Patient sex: M
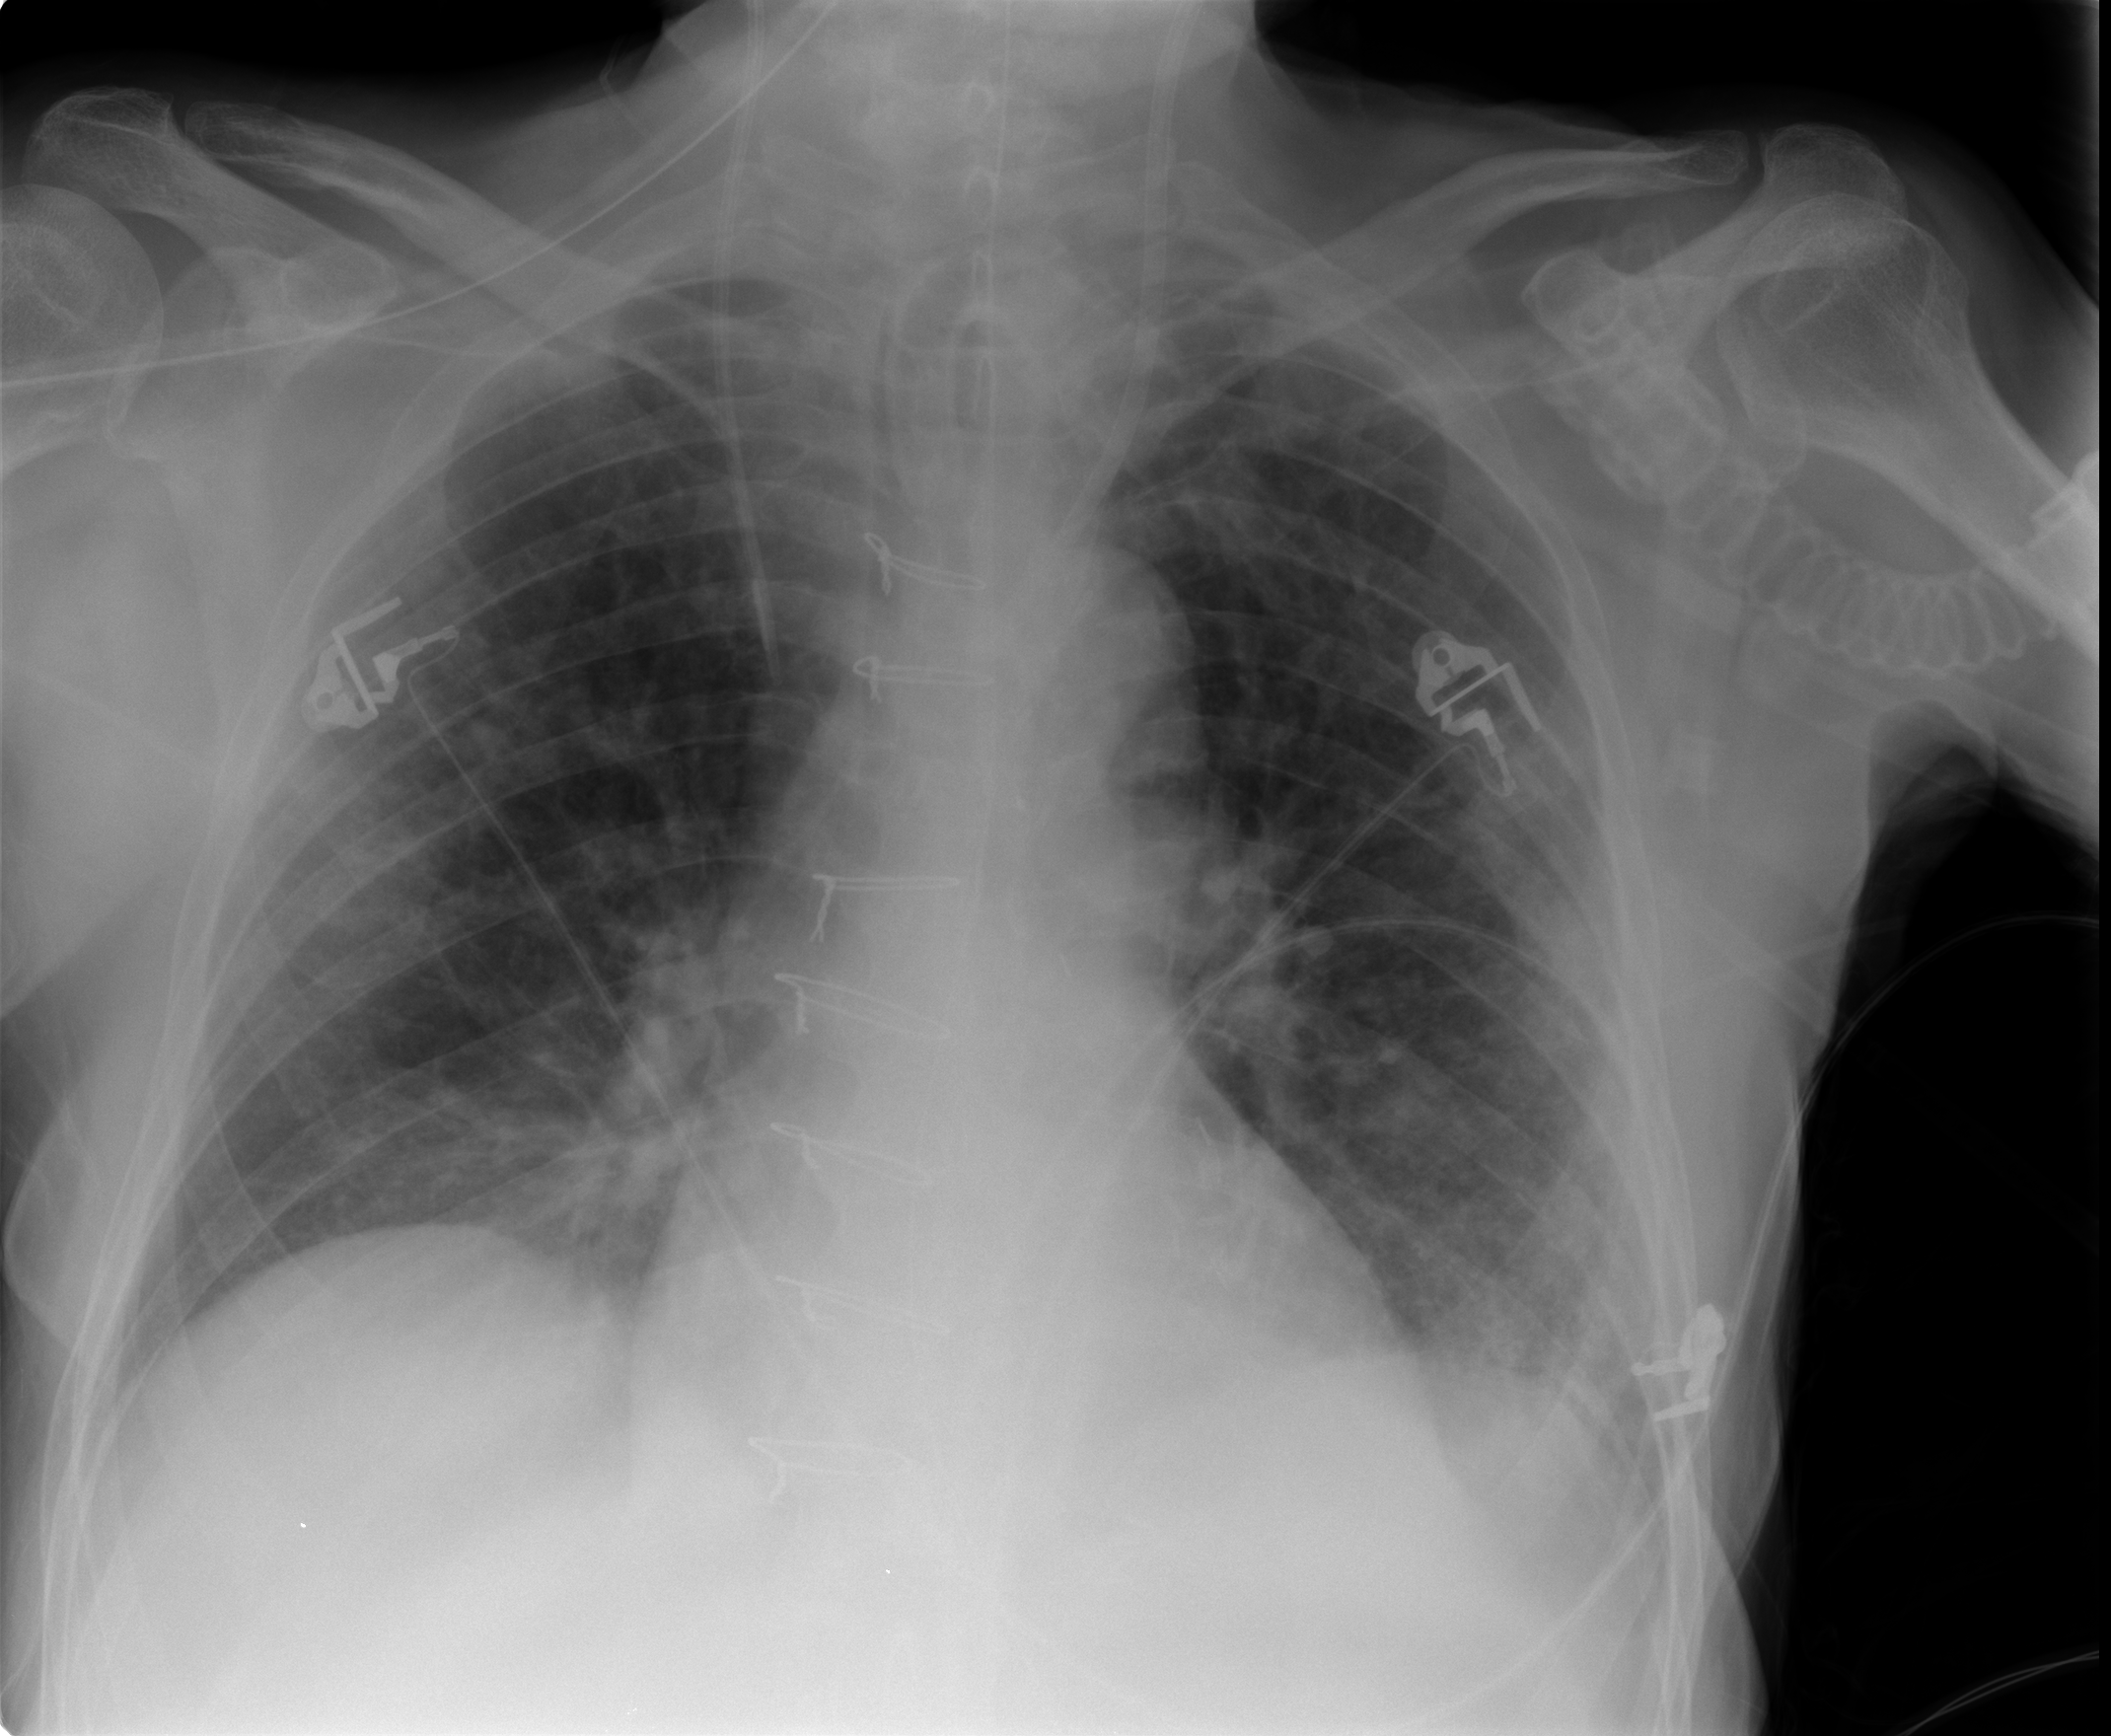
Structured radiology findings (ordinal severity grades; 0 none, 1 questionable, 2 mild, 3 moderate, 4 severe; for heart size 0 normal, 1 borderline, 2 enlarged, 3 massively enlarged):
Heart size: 0
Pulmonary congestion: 1
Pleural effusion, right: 0
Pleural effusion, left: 0
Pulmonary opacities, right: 1
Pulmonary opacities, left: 1
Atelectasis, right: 2
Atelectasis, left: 2